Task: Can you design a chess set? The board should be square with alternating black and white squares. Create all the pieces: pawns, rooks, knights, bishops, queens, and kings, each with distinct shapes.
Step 3637:
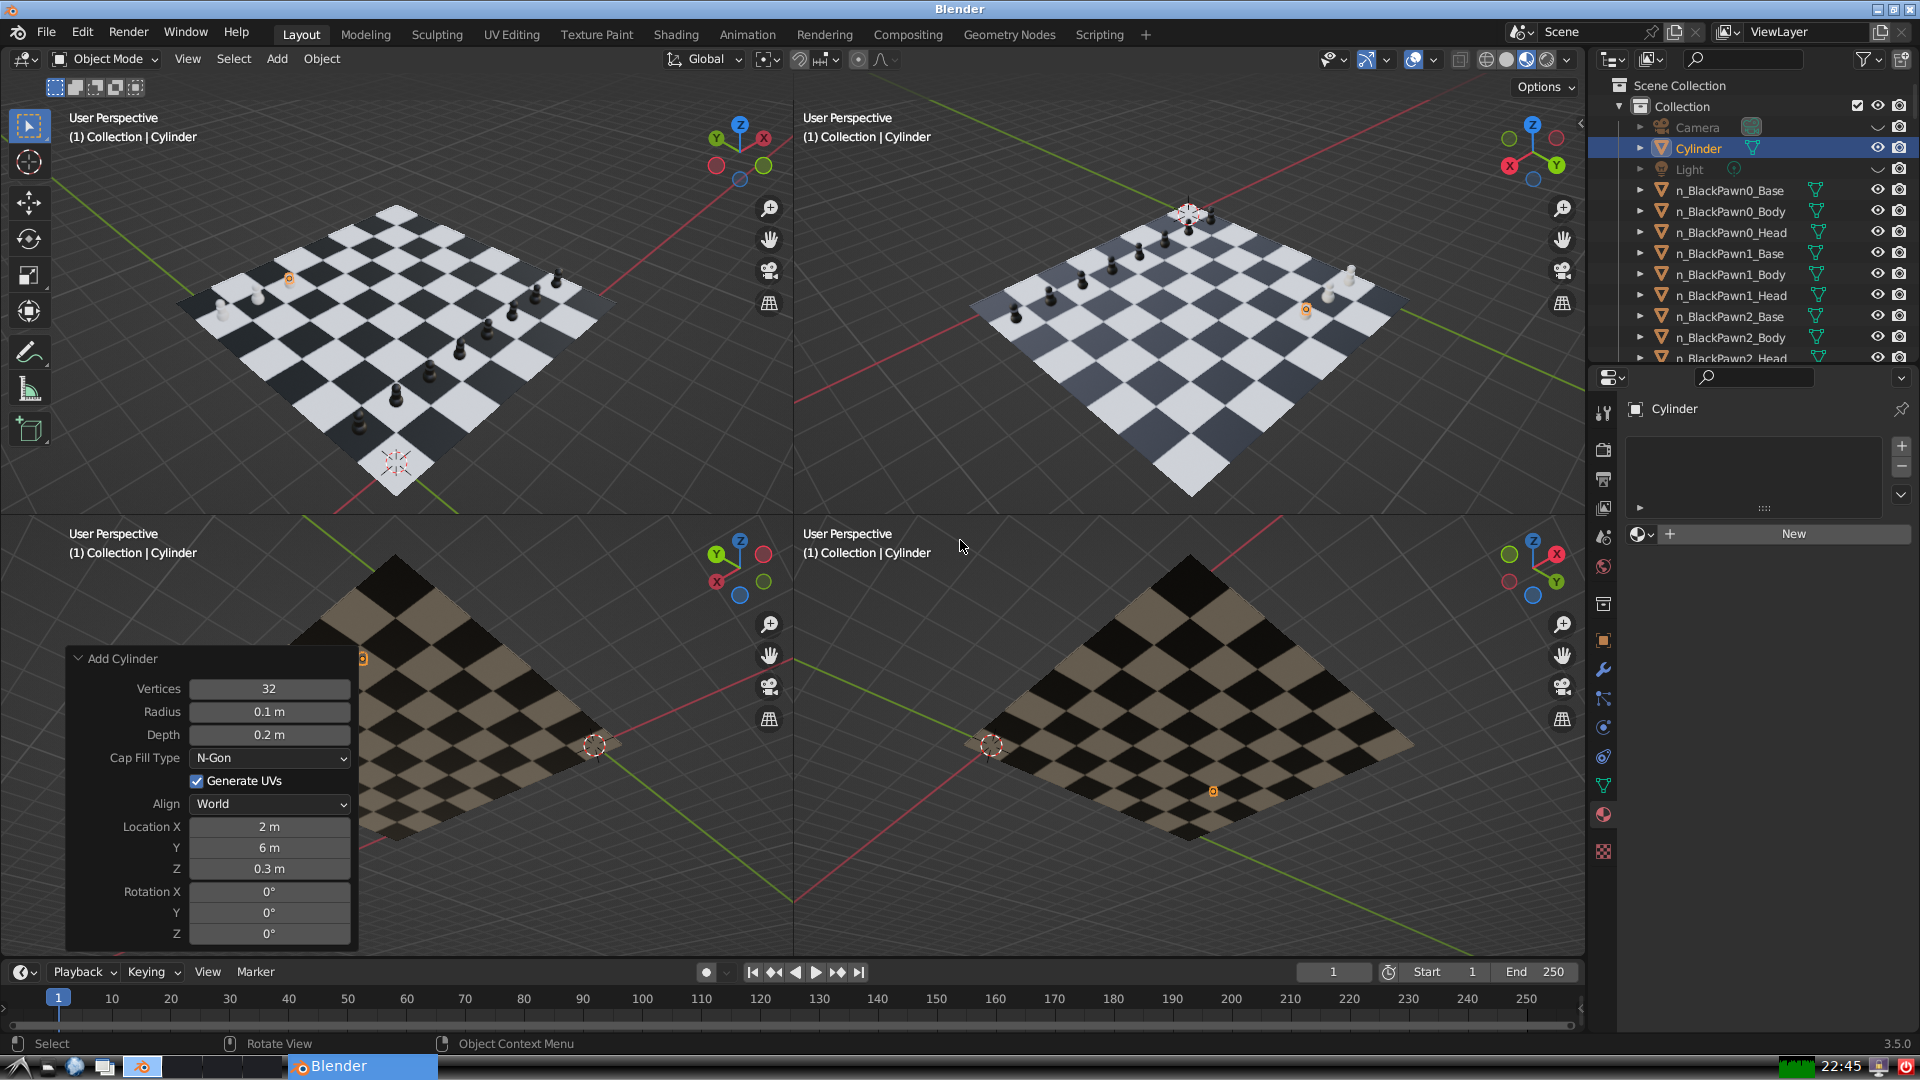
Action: {"mouse_move": [1608, 631]}